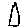
Label: triangle